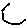
Label: hexagon